Question: I am currently trying to design a bar chart looking like this:
The amount of rows and bars per row can vary based on the dataTable my chart relies on. (Gaps are not intended, but not my problem atm)

I am trying to realize my BarChart by using a Grid. My DataTable provides me with a Key, a Length, a Name and a Parent (which is the key of the bar on the right, as each row just splits to right bar into smaller bars).
The grid size is currently based on my maingrid, which is set in the XAML-ViewModel to 900*400. My Bars are currently set to their Length/MaxLength * GridLength (while the first Bar always is MaxLength) and have a Margin, because i wish to have them go from right to left.
My Problem is, that I want to make this grid dynamic in size, but if I don't set a fixed size for my MainGrid, the size of my Grid is either NaN or 0.
I removed some pretty confusing parts, but basically this is my code behind:
'''
public MainWindow()
{
InitializeComponent();
myTable = new DataTable();
}
InitChart(DataTable dt) //Is called from another class when the DataTable changes
{
Maingrid.Children.Clear(); //Dispose old BarChart
myTable = dt;
Grid grid1 = new Grid();
grid1.Width = MainGrid.Width;
grid1.Height = MainGrid.Height;
// Create Rows
int Pa = -1;
foreach (DataRow rw in myTable.Rows)
{
if (Pa != (int)rw["Parent"])
{
RowDefinition rdef = new RowDefinition();
rdef.Height = new GridLength(20);
grid.RowDefinitions.Add(rdef);
}
Pa = (int)rw["Parent"];
}
foreach (DataRow row in myTable.Rows)
{
int P = (int)row["Parent"];
foreach (DataRow rw in myTable.Rows)
{
if ((int)rw["Parent"] == P) //Each row splits the right bar of the previous row, all bars in one row have the previous split bar as their Parent. I draw all Bars with the same Parent in one Row.
{
if ((int)rw["Val"] != 0) //Some Bars are disabled or 0. I don't draw them
{
Rectangle rect = new Rectangle();
double L = rw["Val"]; //The Value of one Bar
rect.Width = L / nMaxValue * grid.Width; //Calculate width of my Rectange based on the maximal value one bar can have
rect.Height = 20; //Just a height
rect.Margin = new Thickness( grid.Width - nRowValue/nMaxValue * grid.Width, 0, 0, 0); //Margin to display the bars next to each other
rect.Fill = Col;
rect.HorizontalAlignment = HorizontalAlignment.Left; //Although i want to have my BarChart go from right to left, I align all bars from on the left and then move them with my margin
Grid.SetRow(rect, y);
nRowValue = nRowValue - (int)rw["Val"];
grid1.Children.Add(rect);
}
}
}
}
MainGrid.Children.Add(grid1);
}
'''
XAML:
'''
<UserControl x:Class="WpfApp.MainWindow"
<Grid x:Name="MainGrid" Background="#f0f0f0" Height="400" Width="900" />
</UserControl>
'''
I also already tried using a ItemsControl, but I can't seem to get it working.
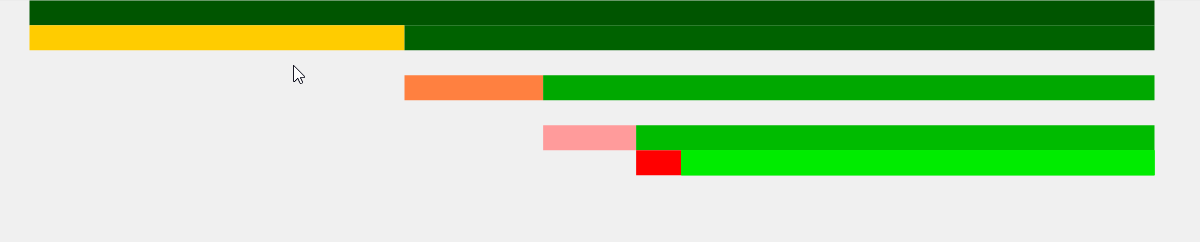
Answer: To make the sizing dynamic, you can use Grid and Grid Columns. Grid is a great layout control as it can use all the available space. Just make sure not to set its or its columns width at any point. This way the outer control (like Page or Window) can control how much space it uses.
The process:
1. Determine the maxLength value by finding the largest Length in your datatable.
2. Add that many grid columns into the grid. Make sure not to set column Width. The following code is same as adding *-column, which is what we need: for (int i = 0; i < maxLength; i++)
{
MyGrid.ColumnDefinitions.Add(new ColumnDefinition());
}
3. For each bar, create the rectangles but don't set their Width or Margin. Instead set Column and ColumnSpan. For example: var rectangle = new Rectangle
{
Fill = new SolidColorBrush(Colors.LightGray),
Opacity = 0.5,
Margin = new Thickness(0, -10, 0, 0),
Height = 66
};
MyGrid.SetColumn(rectangle, (int)maxLength - data.Length);
MyGrid.SetColumnSpan(rectangle, data.Length);
Hope this helps. Let me know if you encounter any problems.